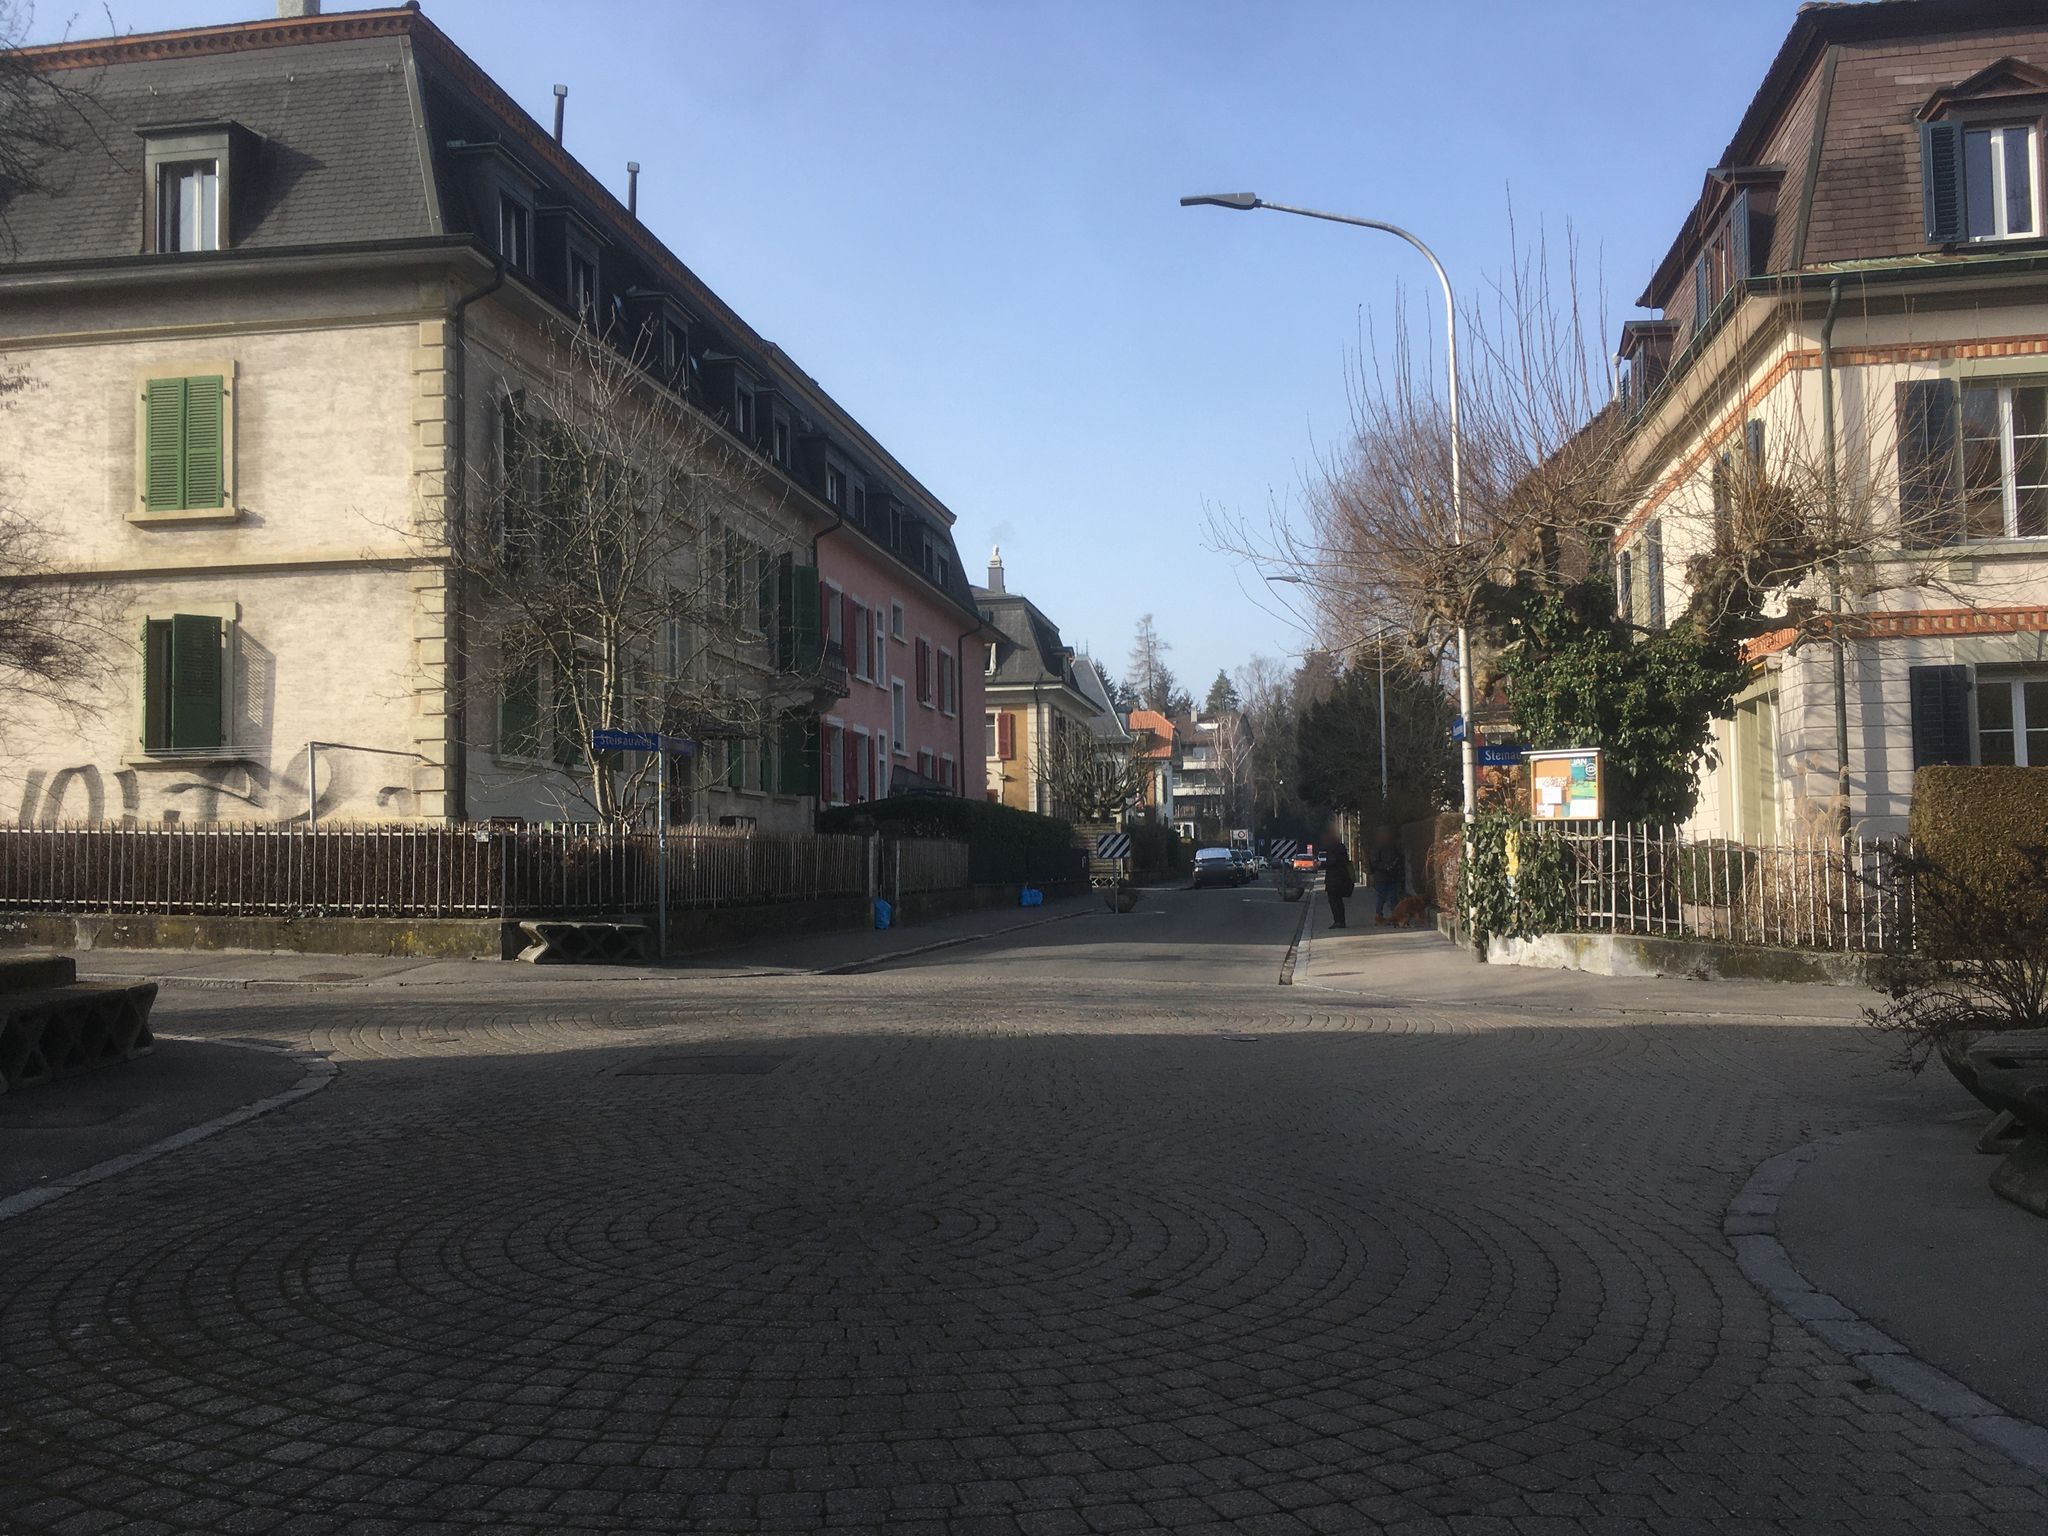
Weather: clear
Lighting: day
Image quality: good
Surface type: walking surface
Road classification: living_street, residential
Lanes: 1
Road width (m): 2
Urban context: urban centre
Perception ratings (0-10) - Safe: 4.97, Lively: 6.36, Beautiful: 8.4, Boring: 7.24, Depressing: 1.57, Wealthy: 9.44